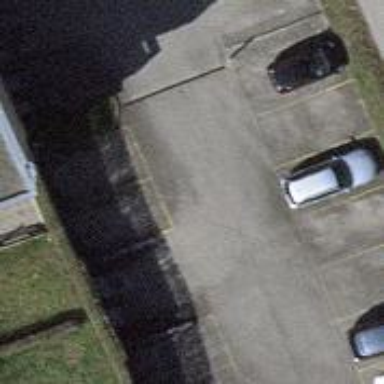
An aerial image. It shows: Parking area with asphalt surface.